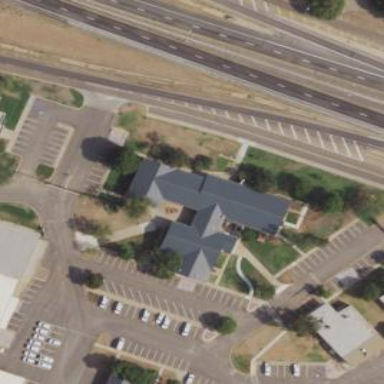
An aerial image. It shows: Government transportation office building.